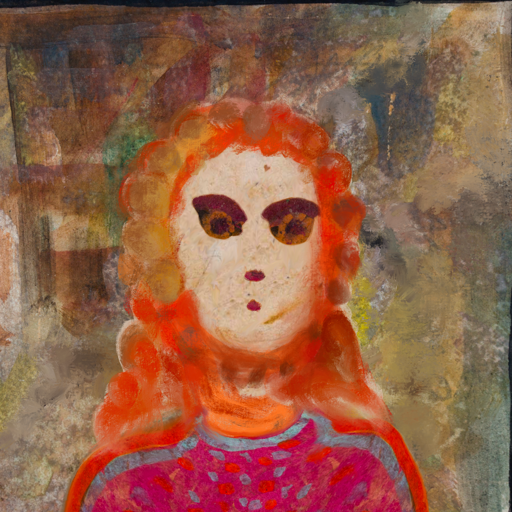
Background: Mosgoul, Head And Neck Front: Rupkatha, Face Front: Doll, Bust: Sisters, Hair Front: Rupkatha, Head Accessory: Blank, Second Necklace: Blank, Necklace: Blank, Baby: Blank